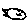
Label: fish